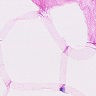
Metastatic tissue present: no